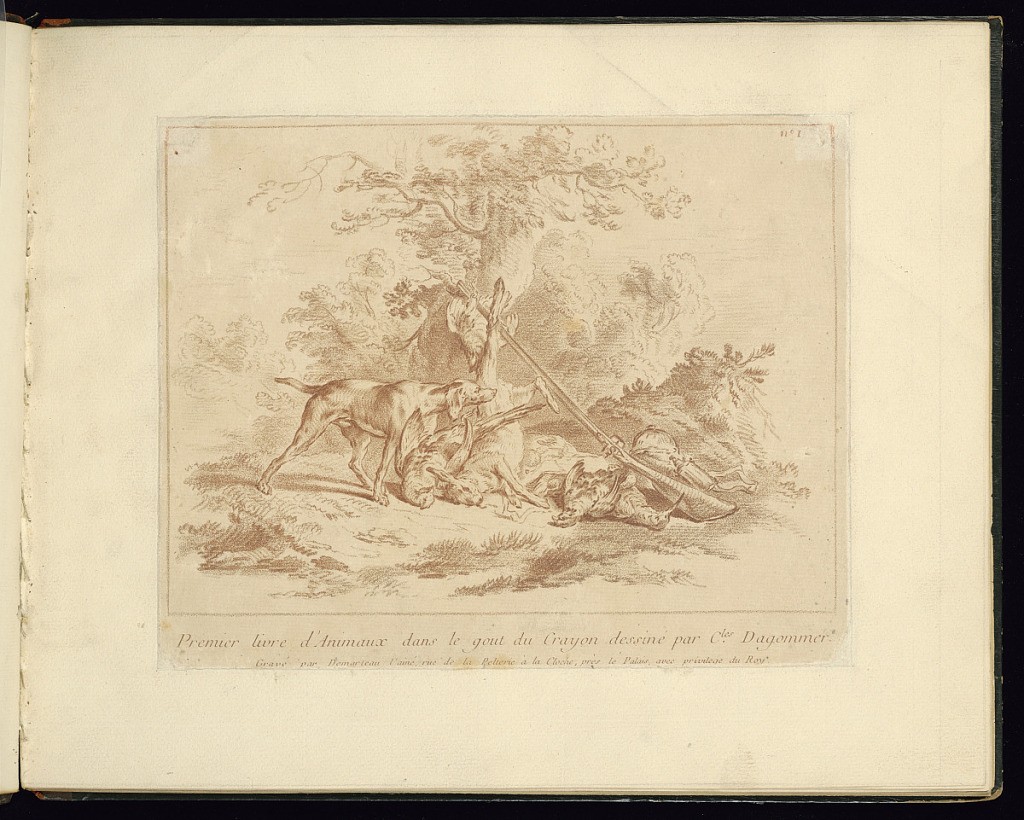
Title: Title Page and Hunting Scene
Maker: Charles Dagomer, French, active 1750 – d.1766
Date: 1755–76
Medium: Etching and engraving (crayon manner) in red ink on paper
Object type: Print
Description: Title page with a hunting scene featuring a dog next to dead birds and a hare tied to a rifle which is leaning against a tree, next to a powder flask and a helmet or cap. Trees and foliage surrounding them. The plate is titled, numbered, and signed.